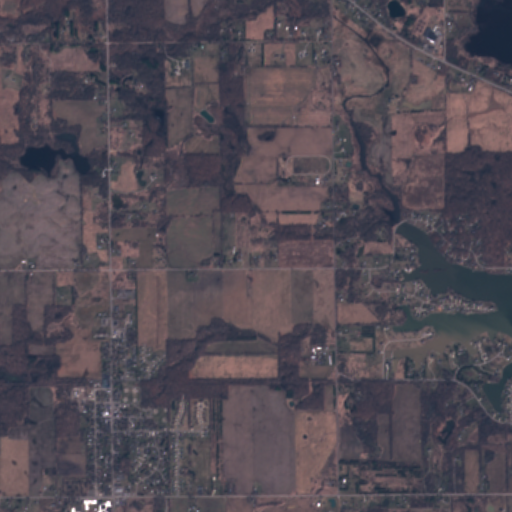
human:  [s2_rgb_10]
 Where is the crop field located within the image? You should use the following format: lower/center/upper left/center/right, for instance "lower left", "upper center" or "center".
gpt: The crop field is located in the lower center of the image.
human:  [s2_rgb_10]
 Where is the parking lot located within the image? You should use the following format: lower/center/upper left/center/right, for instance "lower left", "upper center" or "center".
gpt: The parking lot is located in the lower center of the image.
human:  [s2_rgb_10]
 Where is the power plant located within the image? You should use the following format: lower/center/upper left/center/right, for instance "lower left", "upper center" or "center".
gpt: There is no power plant in the image.